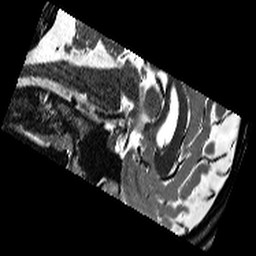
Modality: T2w
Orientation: sagittal